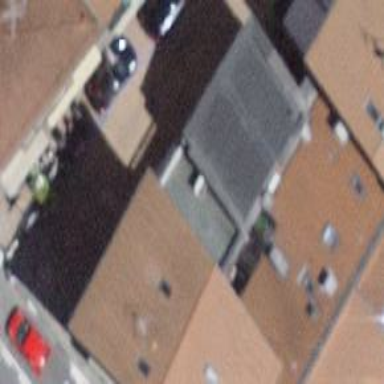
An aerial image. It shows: Commercial retail building with gabled grey roof.